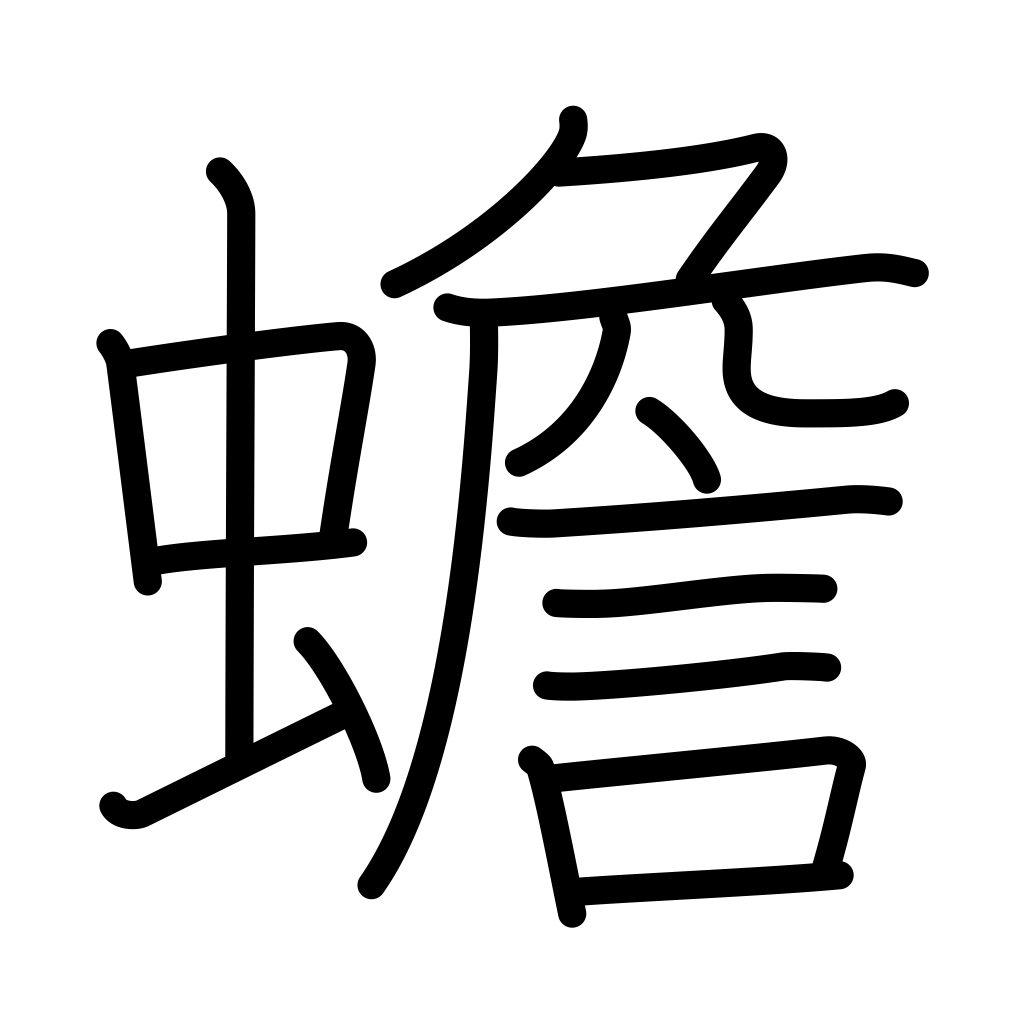
Meaning: toad